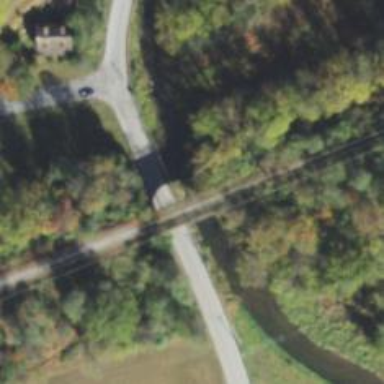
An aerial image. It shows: Abandoned railway bridge over cycleway.